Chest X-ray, PA view. Patient: 12 years old, sex F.
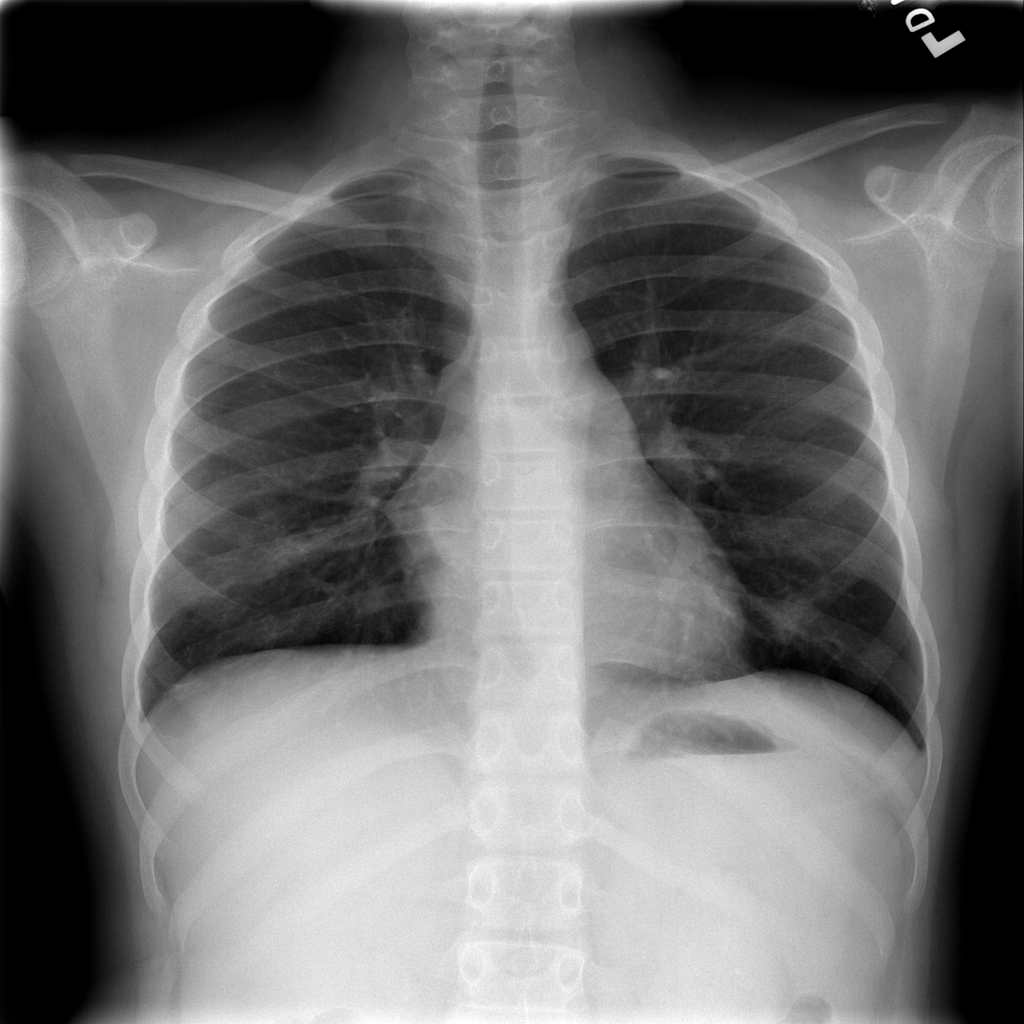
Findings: Effusion, Infiltration